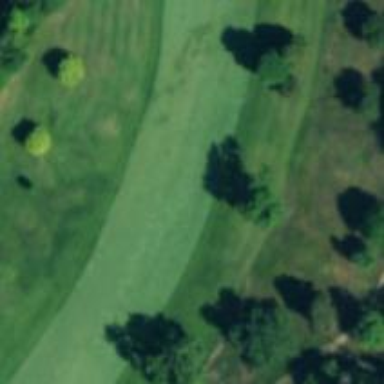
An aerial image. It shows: Golf hole.